Question: '@PreAuthorize' is not working in Spring Security 3. This is my code snap.
'''
@PreAuthorize("hasRole('Admin') or hasRole('Student')")
public void doSomething(){}
'''
It is giving me weird error (refer attachment)
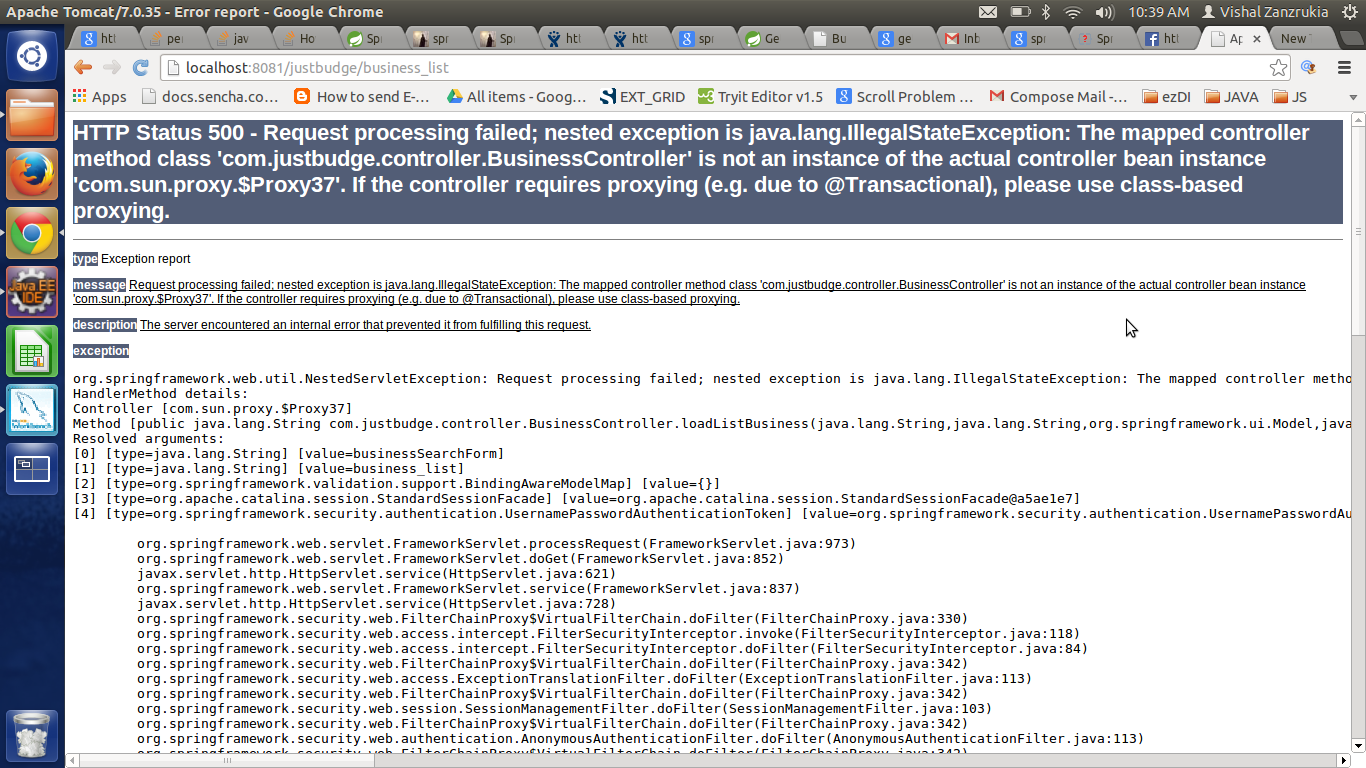
Answer: for other interested people..
I fixed issue by adding
'''
<aop:config proxy-target-class="true"></aop:config>
'''
line in spring-security.xml